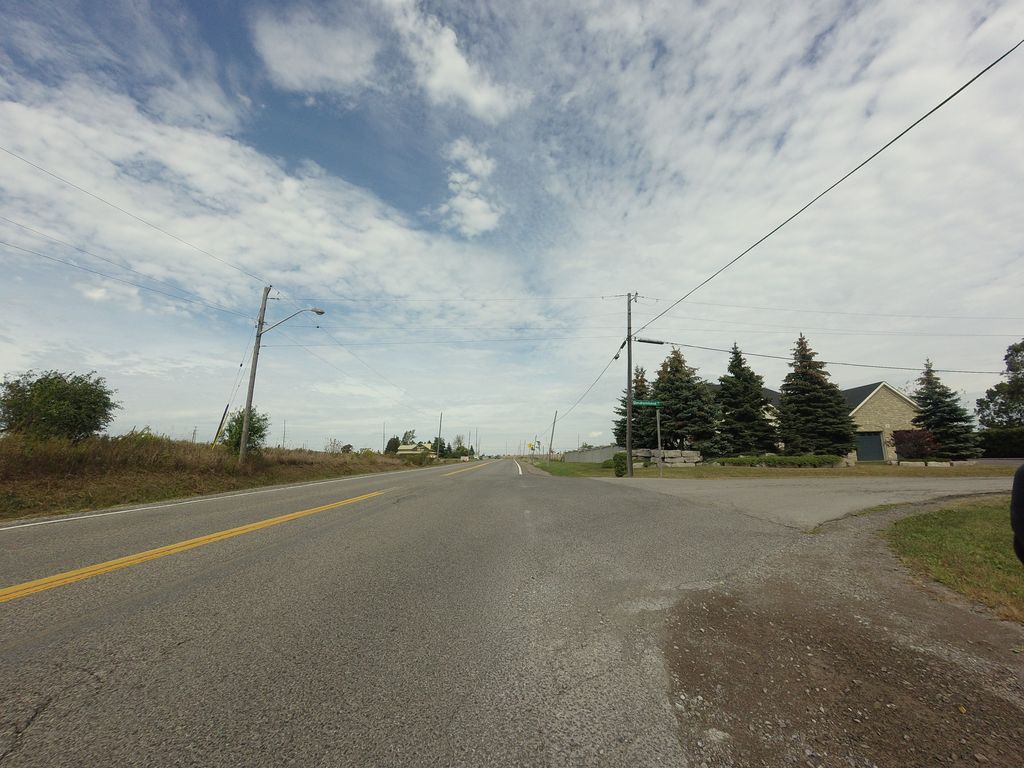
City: hamilton